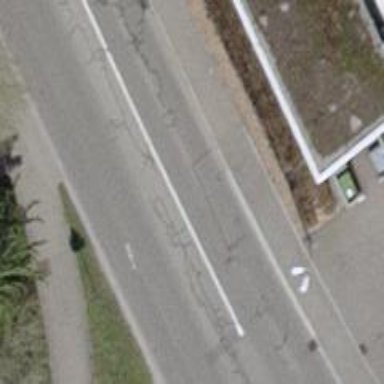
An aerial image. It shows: Marked footway crossing with asphalt surface and crossing island.